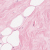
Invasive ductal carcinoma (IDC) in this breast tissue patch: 0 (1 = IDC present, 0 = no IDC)